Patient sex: M
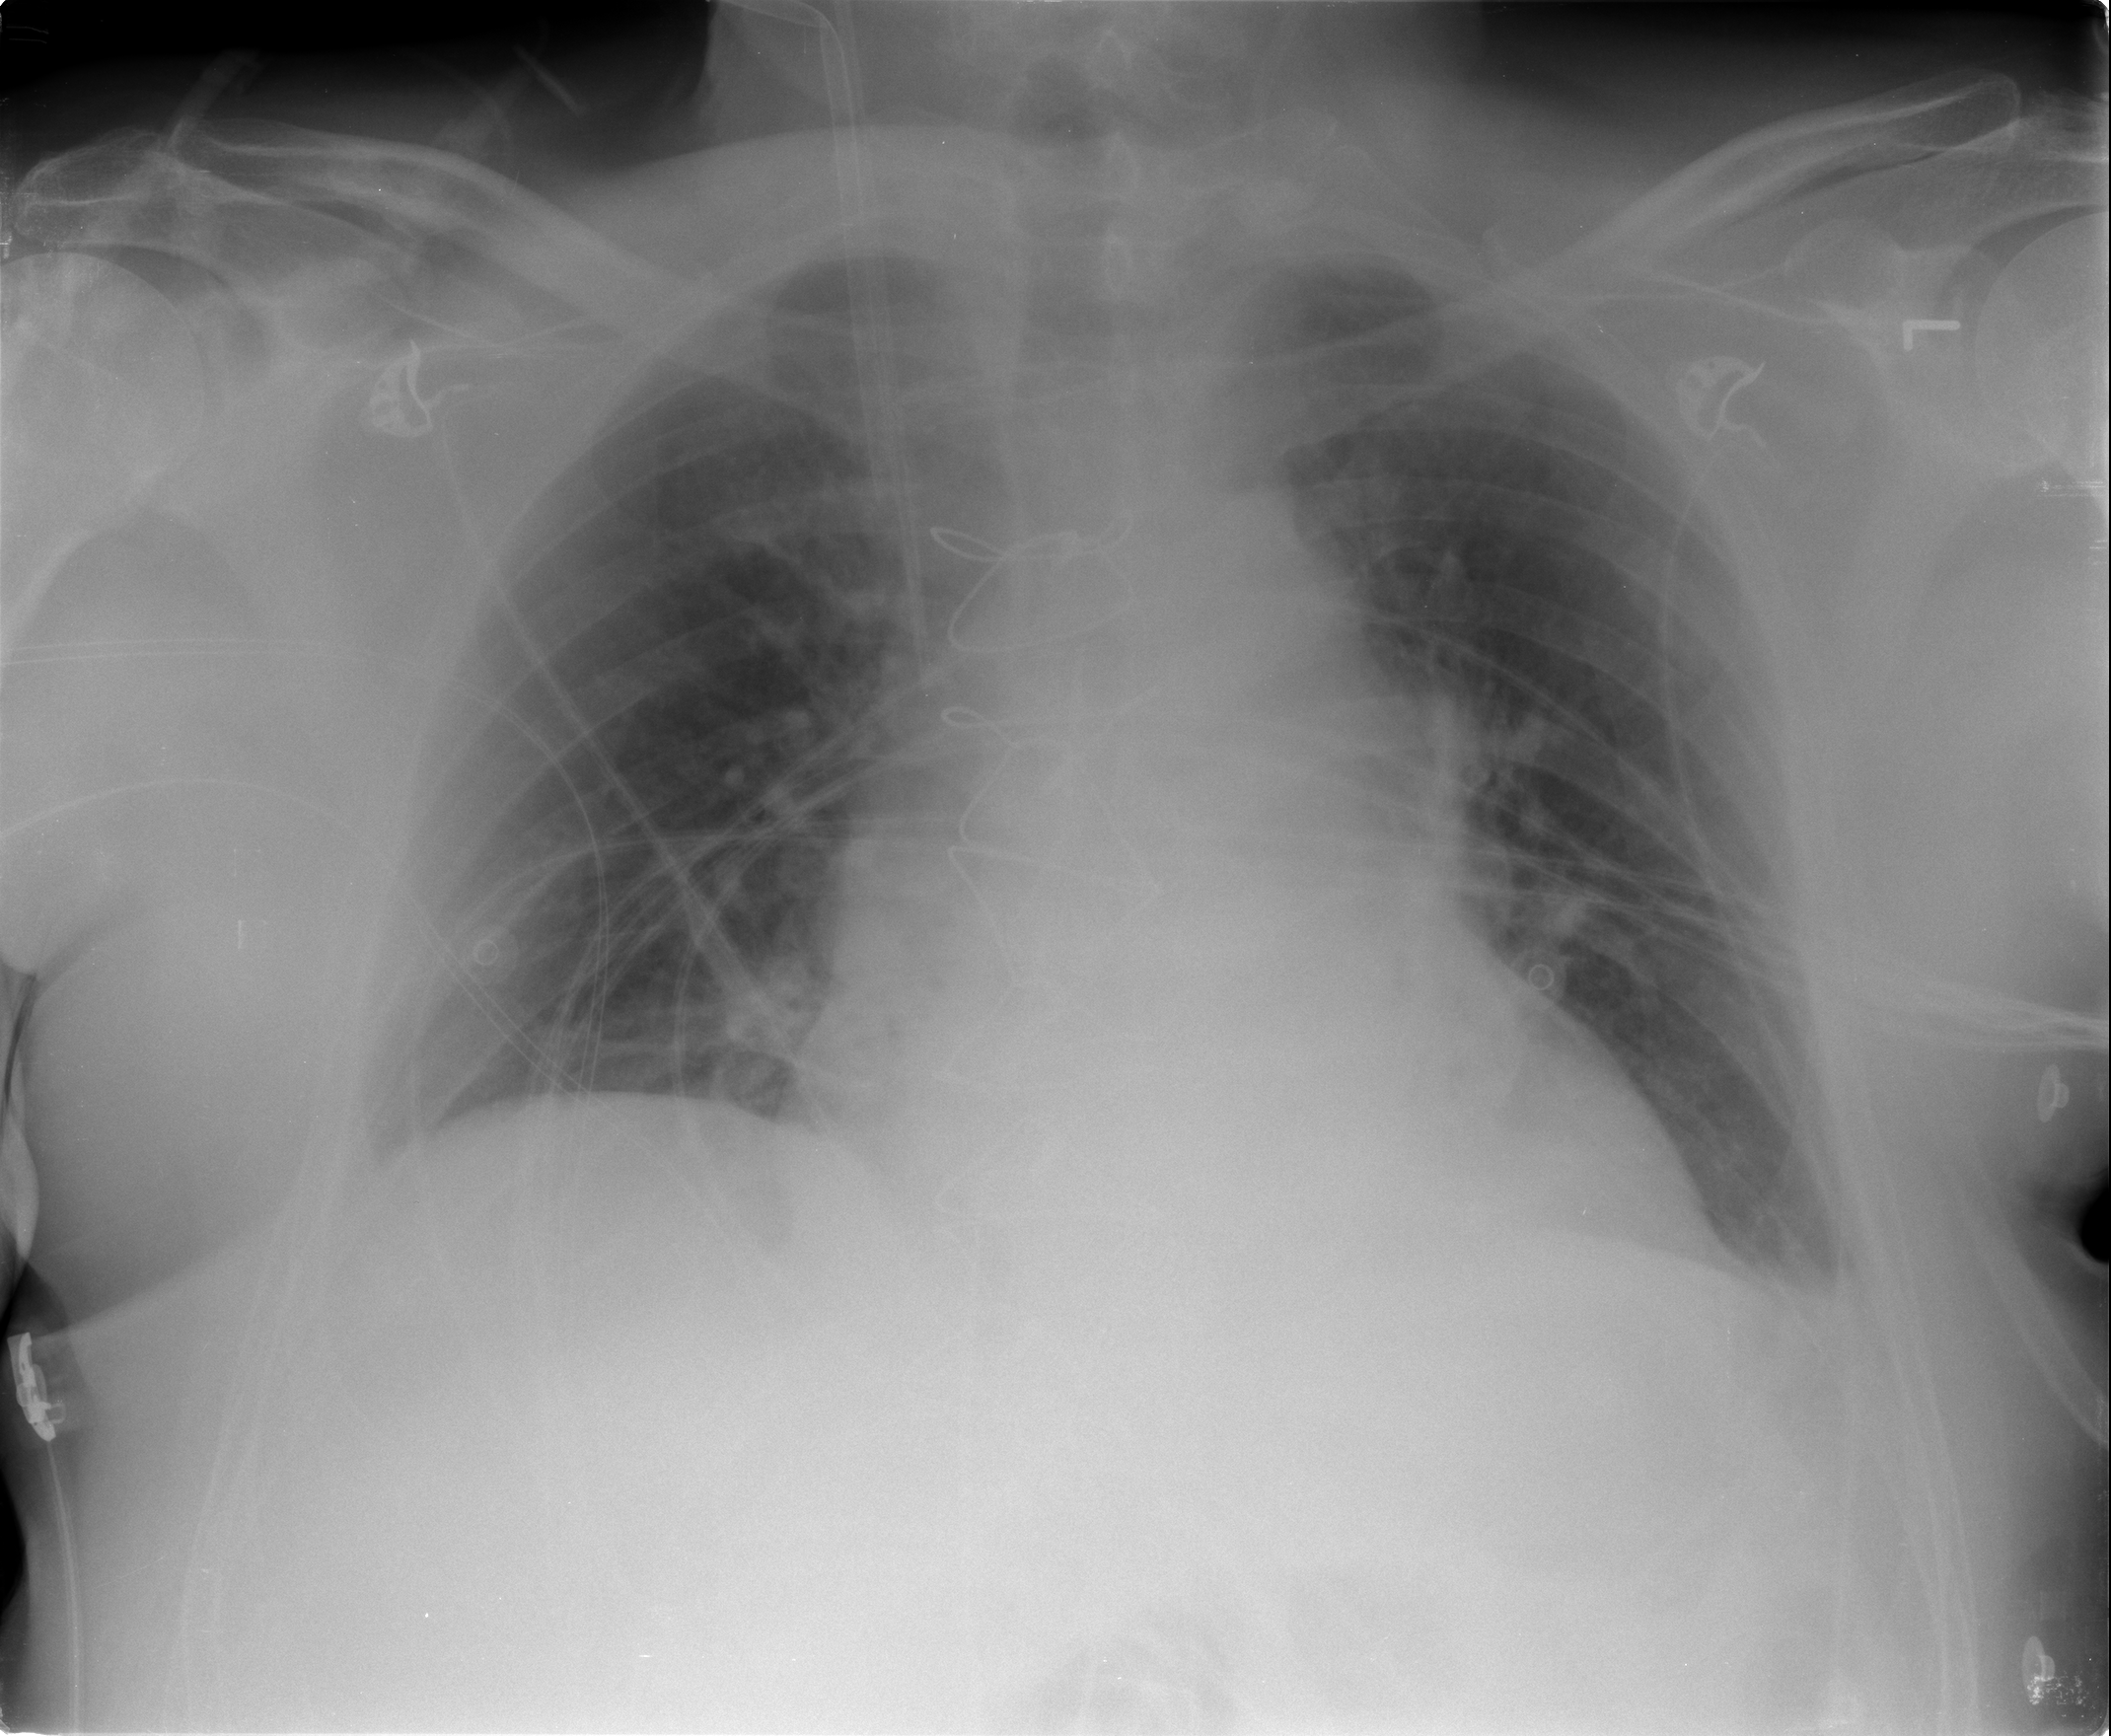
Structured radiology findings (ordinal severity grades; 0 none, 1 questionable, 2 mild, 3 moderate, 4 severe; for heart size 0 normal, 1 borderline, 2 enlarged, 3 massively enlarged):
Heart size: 1
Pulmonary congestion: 1
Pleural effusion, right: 1
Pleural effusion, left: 1
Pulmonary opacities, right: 0
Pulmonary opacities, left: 0
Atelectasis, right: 1
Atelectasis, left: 1